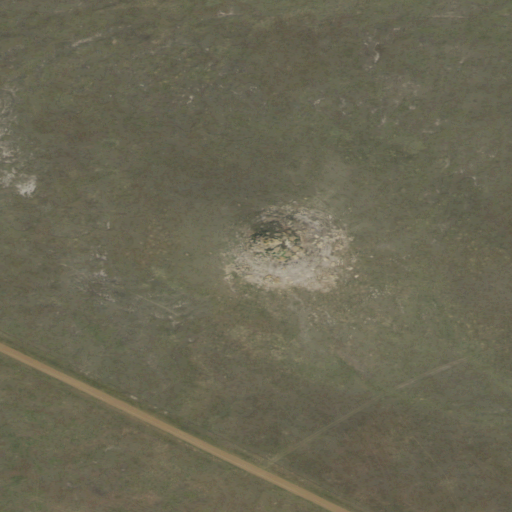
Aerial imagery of mountain in South Dakota named Rocky Butte containing only grassland